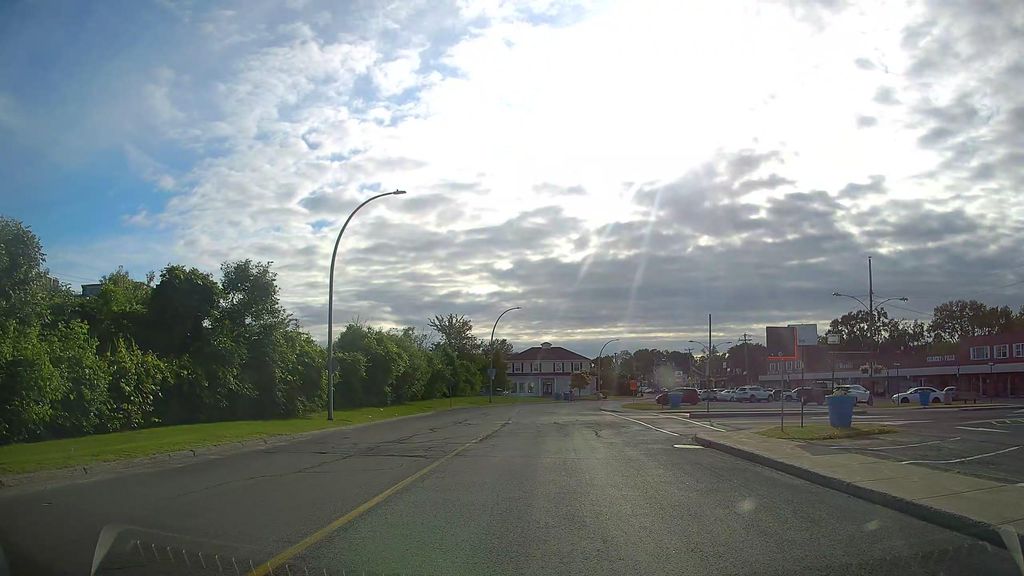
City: montreal